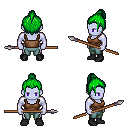
a pixel art fantasy rpg character, male body template, dark elf, purple skin, brown pirate shirt, teal pants, green short topknot hairstyle, black shoes, spear, four views (front, back, left, right), 2x2 character sprite sheet, small pixel art, hard edges, no anti-aliasing